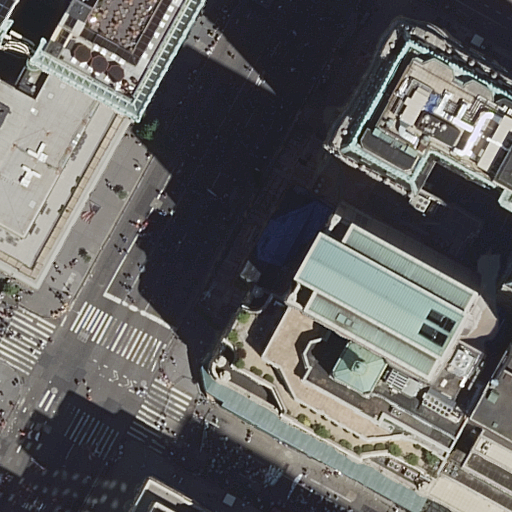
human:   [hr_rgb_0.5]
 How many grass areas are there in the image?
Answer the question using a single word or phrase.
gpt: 0

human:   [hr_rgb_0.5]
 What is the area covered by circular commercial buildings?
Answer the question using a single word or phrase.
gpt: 0m2

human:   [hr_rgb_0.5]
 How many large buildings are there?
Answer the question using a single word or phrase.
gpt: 6

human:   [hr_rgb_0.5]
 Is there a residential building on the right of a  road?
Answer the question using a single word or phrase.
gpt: yes

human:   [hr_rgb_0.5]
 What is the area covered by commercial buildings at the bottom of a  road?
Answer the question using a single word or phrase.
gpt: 0m2

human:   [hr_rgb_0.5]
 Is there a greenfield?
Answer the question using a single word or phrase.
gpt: no

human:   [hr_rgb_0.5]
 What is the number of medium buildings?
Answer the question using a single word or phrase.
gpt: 2

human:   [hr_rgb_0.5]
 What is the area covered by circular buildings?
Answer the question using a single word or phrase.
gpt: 0m2

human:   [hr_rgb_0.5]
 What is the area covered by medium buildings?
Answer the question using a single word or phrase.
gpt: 691m2

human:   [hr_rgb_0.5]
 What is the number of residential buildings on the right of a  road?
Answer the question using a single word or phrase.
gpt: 6

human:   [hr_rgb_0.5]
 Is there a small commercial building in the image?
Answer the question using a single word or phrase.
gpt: no

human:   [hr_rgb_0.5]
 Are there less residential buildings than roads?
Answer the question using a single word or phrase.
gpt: no

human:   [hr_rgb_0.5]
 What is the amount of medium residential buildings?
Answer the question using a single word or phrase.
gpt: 2

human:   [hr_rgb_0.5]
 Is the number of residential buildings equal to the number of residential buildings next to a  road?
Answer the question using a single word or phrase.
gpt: yes

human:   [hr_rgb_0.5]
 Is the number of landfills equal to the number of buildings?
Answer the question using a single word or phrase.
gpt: no

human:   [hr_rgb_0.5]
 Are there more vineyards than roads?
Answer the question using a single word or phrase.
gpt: no

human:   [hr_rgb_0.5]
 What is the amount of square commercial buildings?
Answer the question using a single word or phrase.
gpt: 0

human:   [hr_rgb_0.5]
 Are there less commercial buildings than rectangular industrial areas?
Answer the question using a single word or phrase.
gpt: no

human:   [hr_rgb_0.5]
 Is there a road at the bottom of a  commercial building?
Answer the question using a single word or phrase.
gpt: no

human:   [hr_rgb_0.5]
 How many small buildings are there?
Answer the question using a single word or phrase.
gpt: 0

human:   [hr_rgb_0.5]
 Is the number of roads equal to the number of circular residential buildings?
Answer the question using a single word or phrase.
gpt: no

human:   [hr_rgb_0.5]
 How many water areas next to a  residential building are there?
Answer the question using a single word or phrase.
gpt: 0

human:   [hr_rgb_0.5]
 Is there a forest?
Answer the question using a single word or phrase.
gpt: no

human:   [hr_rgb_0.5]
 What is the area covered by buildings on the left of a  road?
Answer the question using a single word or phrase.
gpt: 4046m2

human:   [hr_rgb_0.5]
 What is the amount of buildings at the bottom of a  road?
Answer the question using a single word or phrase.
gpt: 6

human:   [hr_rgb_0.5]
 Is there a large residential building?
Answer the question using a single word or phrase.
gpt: yes

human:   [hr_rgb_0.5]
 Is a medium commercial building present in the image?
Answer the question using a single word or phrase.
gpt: no

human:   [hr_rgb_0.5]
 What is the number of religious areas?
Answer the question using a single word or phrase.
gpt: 0

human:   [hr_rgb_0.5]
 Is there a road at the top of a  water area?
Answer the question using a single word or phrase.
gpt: no

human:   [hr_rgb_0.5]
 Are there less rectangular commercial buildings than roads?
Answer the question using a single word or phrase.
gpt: yes

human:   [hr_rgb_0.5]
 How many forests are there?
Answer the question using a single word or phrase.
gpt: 0

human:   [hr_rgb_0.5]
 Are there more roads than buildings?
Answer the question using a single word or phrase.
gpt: no

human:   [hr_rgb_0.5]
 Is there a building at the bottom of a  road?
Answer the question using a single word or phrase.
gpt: yes

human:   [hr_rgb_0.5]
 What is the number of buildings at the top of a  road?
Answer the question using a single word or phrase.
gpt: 5

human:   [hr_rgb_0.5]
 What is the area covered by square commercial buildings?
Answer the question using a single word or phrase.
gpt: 0m2

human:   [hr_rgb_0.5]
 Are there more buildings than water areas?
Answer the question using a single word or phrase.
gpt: yes